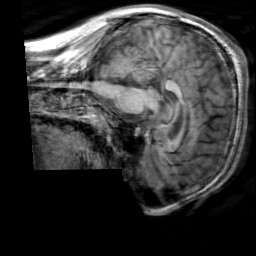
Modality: T1w
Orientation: sagittal
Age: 25
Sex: male
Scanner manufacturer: siemens
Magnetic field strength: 3 T
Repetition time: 2.3 s
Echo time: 0.00303 s